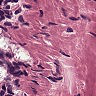
Metastatic tissue present: no